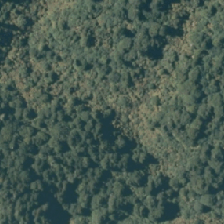
Land cover: broadleaved_indigenous_hardwood